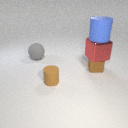
small brown rubber cylinder in front of small brown metal cube